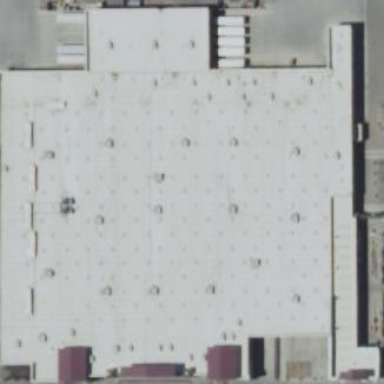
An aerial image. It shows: Supermarket building.